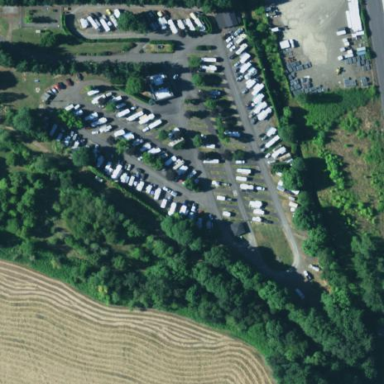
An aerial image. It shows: Caravan site for tourism.